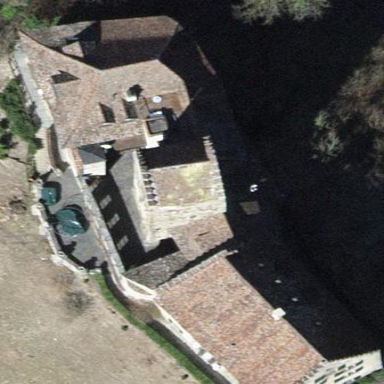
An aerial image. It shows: Historic castle building.